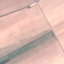
Land use / land cover class: AnnualCrop